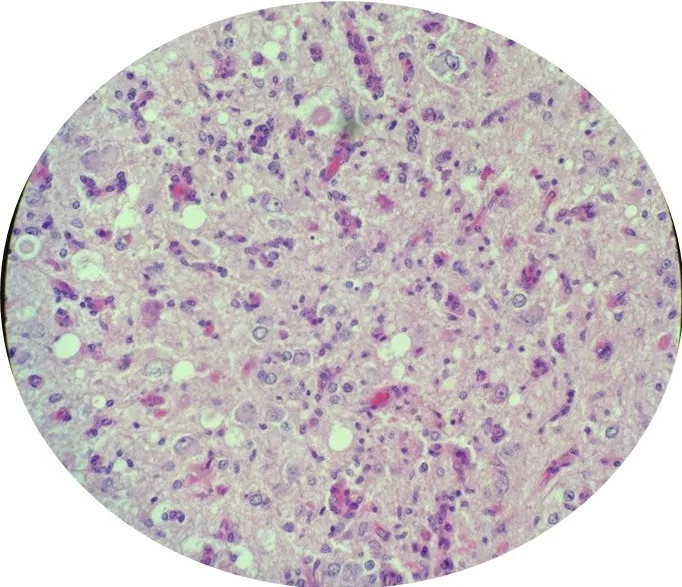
Neuronal portion of tumor, cells range from atypical ganglionic cells to small polygonal cell types.
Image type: pathology (h&e)